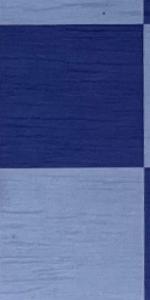
Label: Empty